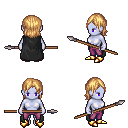
a pixel art fantasy rpg character, female body template, dark elf, purple skin, black cape, magenta pants, light blonde long bangs hairstyle, gold boots, spear, four views (front, back, left, right), 2x2 character sprite sheet, small pixel art, hard edges, no anti-aliasing